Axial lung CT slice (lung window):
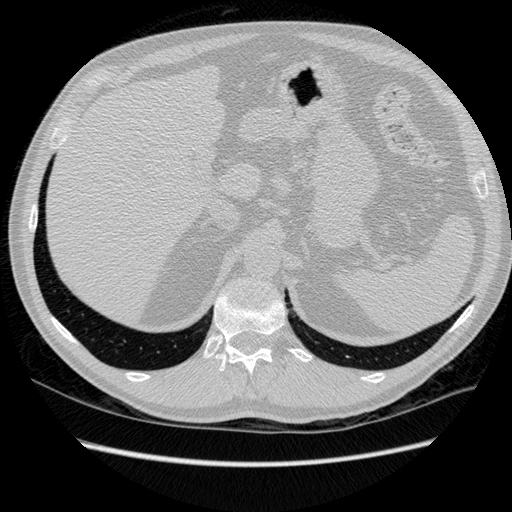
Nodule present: no